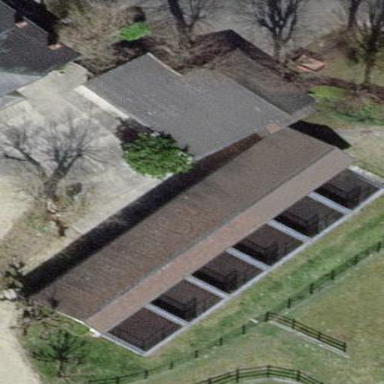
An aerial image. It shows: Gabled building with roof oriented along its structure.